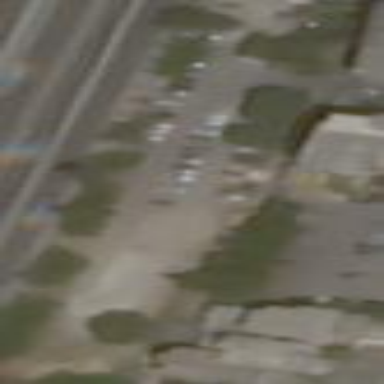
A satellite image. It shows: Parking area with surface.